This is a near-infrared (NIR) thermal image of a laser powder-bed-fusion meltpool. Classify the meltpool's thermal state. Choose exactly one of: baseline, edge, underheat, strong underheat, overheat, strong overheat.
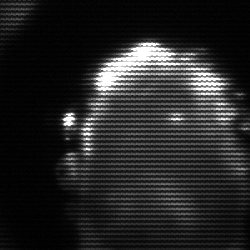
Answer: baseline